Field crop: tomato
Growth stage: 1
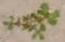
Species: portulaca